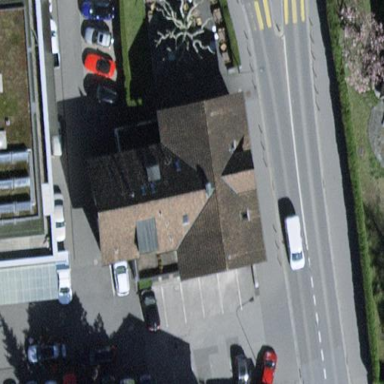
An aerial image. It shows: Restaurant building.